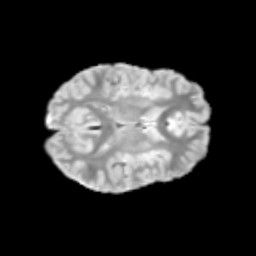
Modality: T2w
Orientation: axial
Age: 9
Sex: female
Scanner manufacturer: siemens
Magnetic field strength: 3 T
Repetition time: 3.8 s
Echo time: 0.07 s